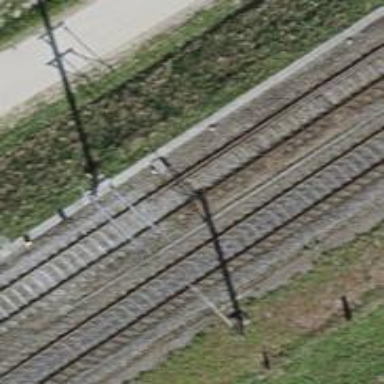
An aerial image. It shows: Railway switch.